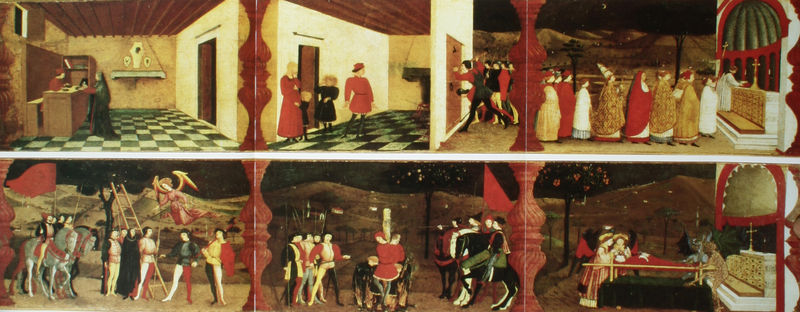
Titel: Das Wunder der entweihten Hostie
Künstler: Paolo Uccello
Standort: Urbino
Institution: Galleria nazionale delle Marche
Schlagwörter: baum, berg, blau, dunkel, feuer, flügel, gemälde, himmel, mann, umhang, weiß, frauen, gelb, grün, landschaft, menschen, braun, fenster, frau, hintergrund, holz, hut, kariert, männer, raum, schwarz, szene, säule, säulen, tür, zeichnung, blüten, haus, rot, karo, leute, schachbrett, schachbrettmuster, gericht, mütze, regal, tresen, wand, geschichte, hinrichtung, mord, tod, tot, innenraum, hügel, kirche, boden, gold, mantel, adel, decke, familie, kind, renaissance, kamin, kinder, pferd, pferde, reiter, engel, rappe, bilder, papier, bogen, fahnen, geschäft, italien, perspektive, fahne, flagge, trage, berge, saal, kuppel, angst, leiter, bischof, könig, papst, soldaten, bett, balken, tor, unscharf, panorama, spiel, fussboden, nische, mond, buch, kreuz, religion, stern, schweben, sterne, comic, fliesen, einkauf, kardinal, kacheln, räume, beten, menschenmenge, ritter, schimmel, altar, wappen, zacken, küche, serie, nimbus, bahre, christlich, teufel, mittelalter, strumpfhose, apsis, krieger, gottesdienst, hostie, messe, ministranten, priester, religiös, chor, mönch, geistliche, lanzen, mönche, prozession, tiara, strumpfhosen, heilige, muschel, märtyrer, speer, sechs, heilig, anbetung, miniatur, erzengel, szenen, quadrat, grablegung, ucello, motive, nachr, herd, absiss, ür, verbrennung, urteil, wunder, bildergeschichte, bildfolge, männe, folter, verbrennen, märtyerer, scheiterhaufen, kreus, tafelmalerei, eingangt, kirchenmänner, legenda aurea, h¨gel, ablass, anklopfen, fortlaufend, geschite, ketzer, palla, frau mann, tü, 6, heiligenvita, gottesbilder, karoboden, bildzyklus, bildserie, rtür, rmänner, persoenn